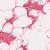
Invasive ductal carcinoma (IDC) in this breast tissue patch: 0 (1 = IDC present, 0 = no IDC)